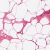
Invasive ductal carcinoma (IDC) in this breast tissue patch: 0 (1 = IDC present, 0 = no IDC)